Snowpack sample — Loveland Pass, Silver Plume, Colorado, USA (2/11/26, 12:00 PM MST)
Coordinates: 39.663, -105.886
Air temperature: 35 °F
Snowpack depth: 82 cm
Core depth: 30 cm
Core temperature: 28.4 °F
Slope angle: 13°, slope face: 12°
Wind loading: high
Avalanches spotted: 1
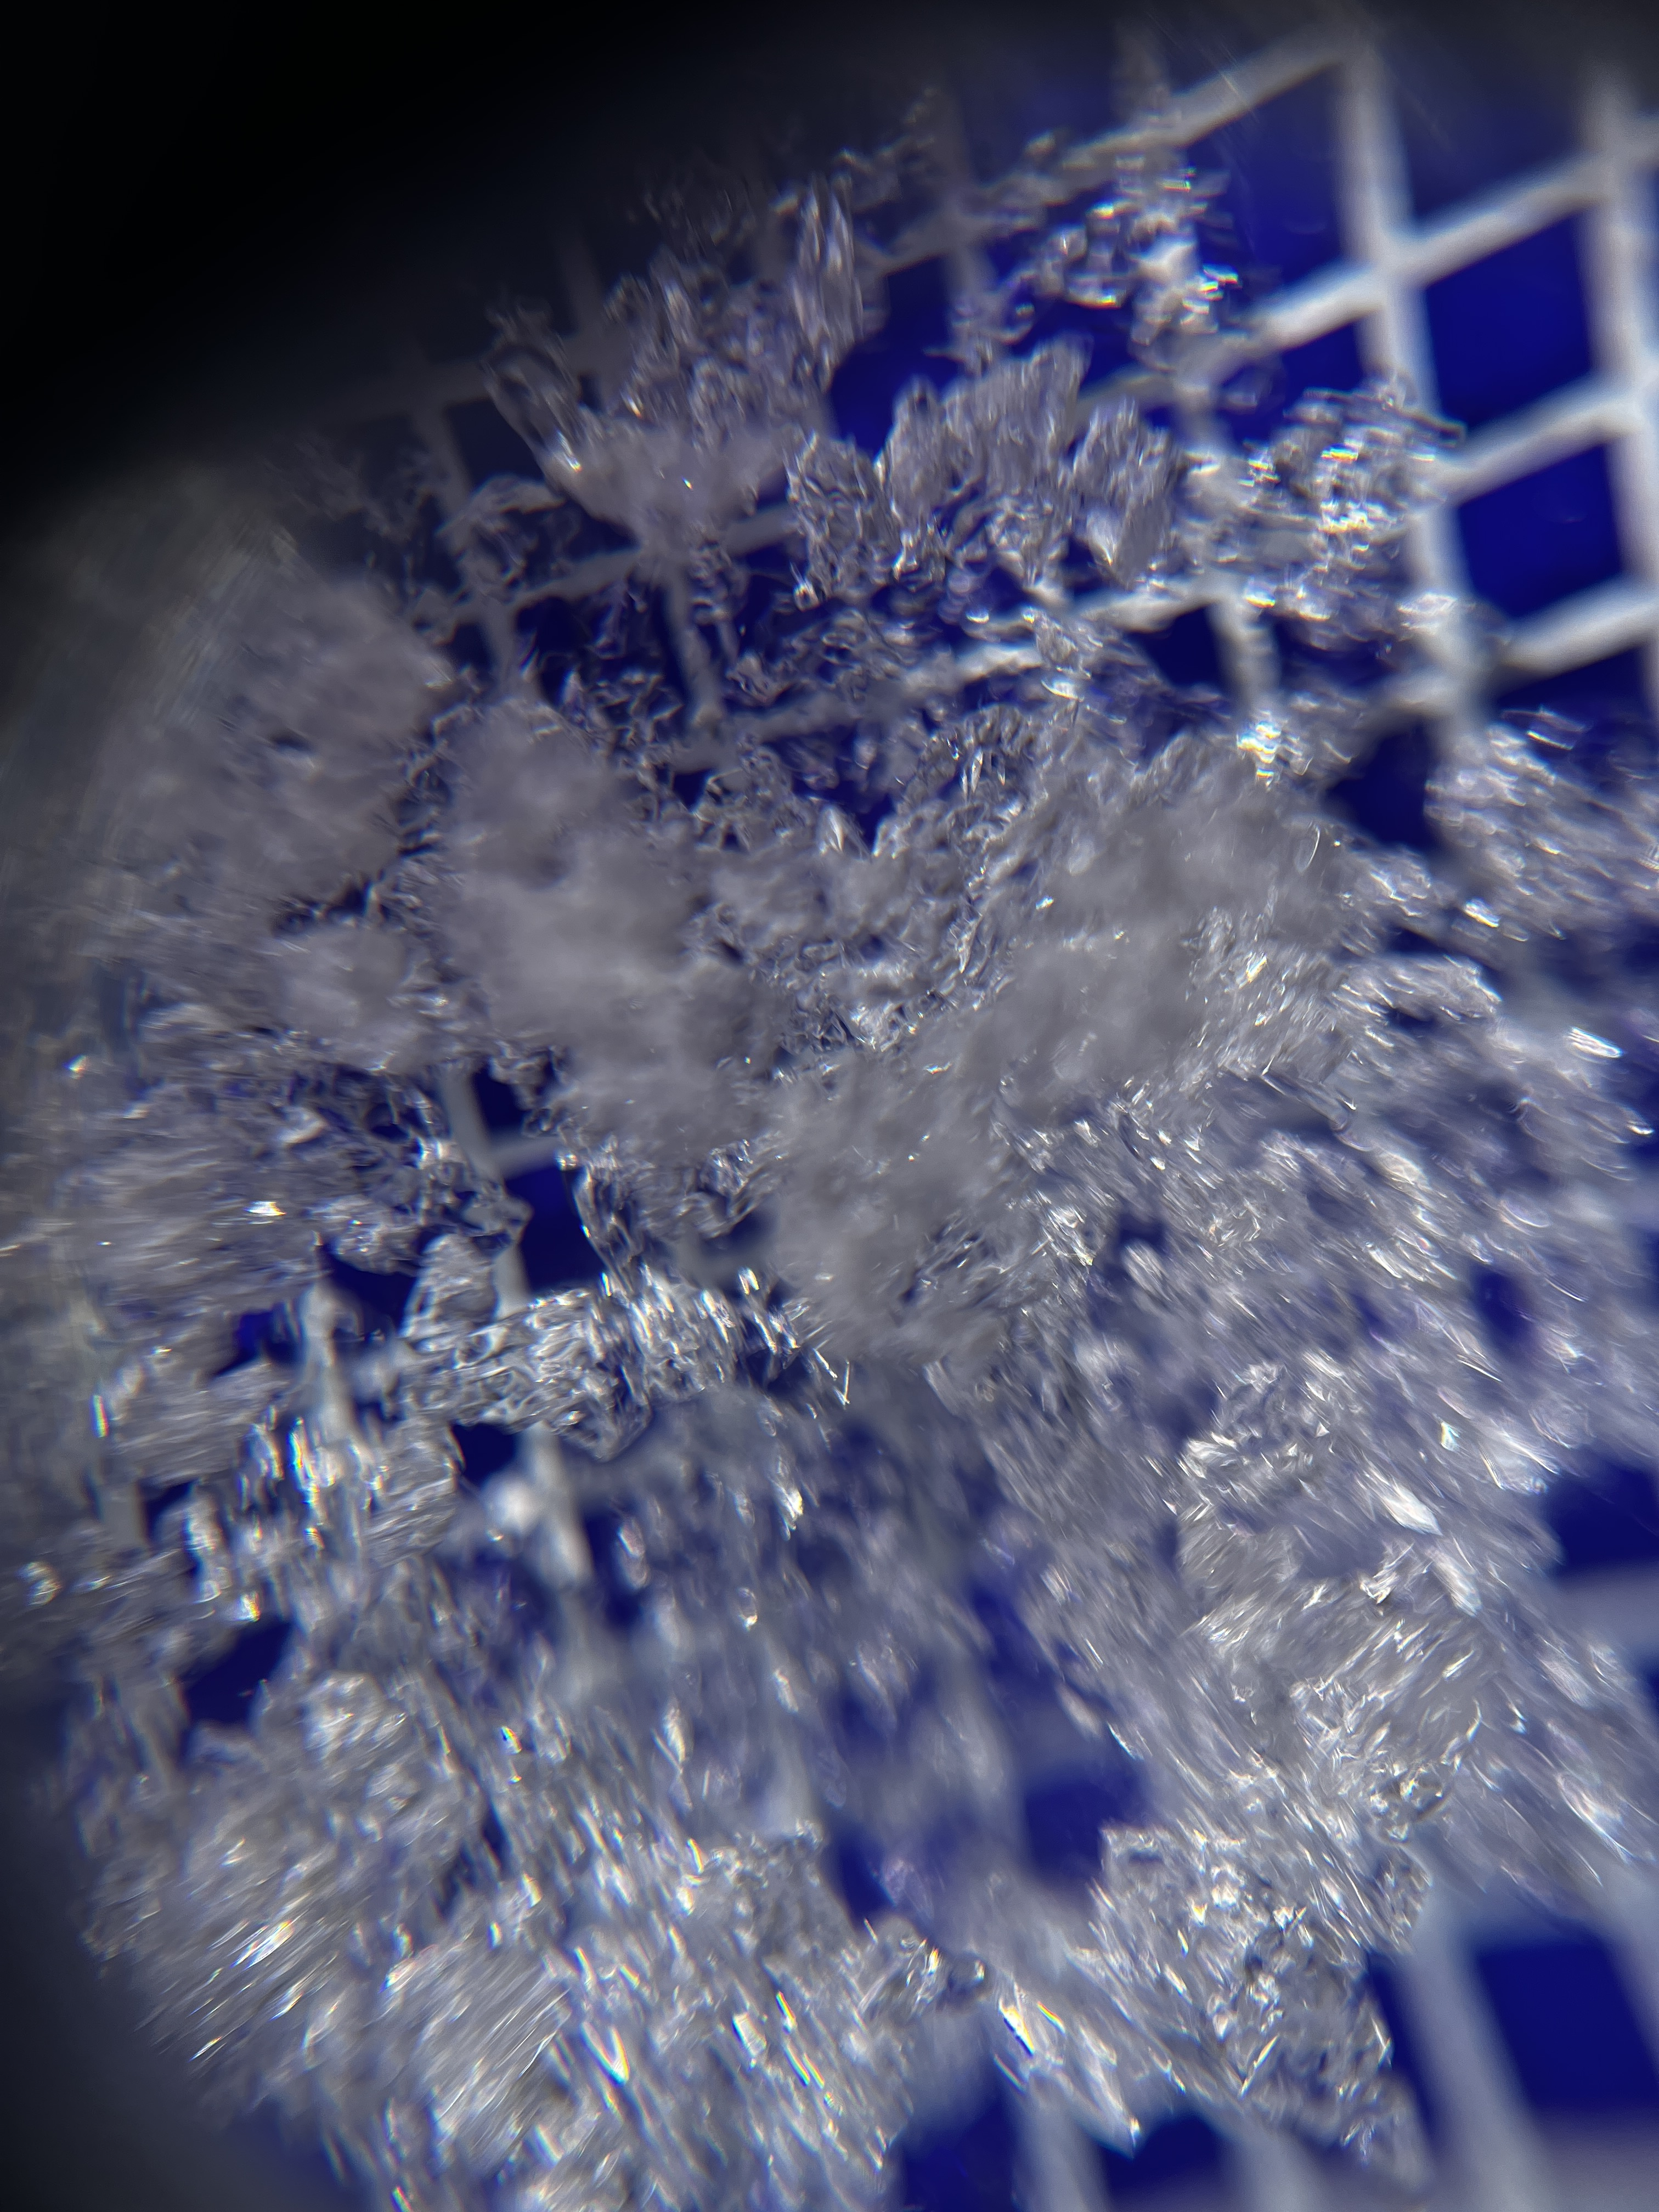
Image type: magnified_profile
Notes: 1 small avalanche spotted on the north side of the bowl, lots of wind loading